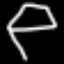
Label: diamond